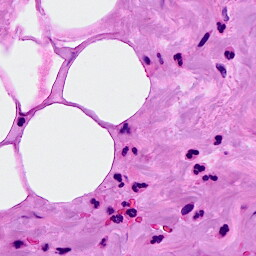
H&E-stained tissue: Breast